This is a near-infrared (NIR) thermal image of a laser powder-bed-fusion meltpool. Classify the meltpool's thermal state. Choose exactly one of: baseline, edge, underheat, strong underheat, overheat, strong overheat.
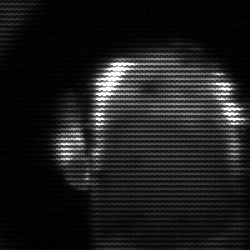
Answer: baseline